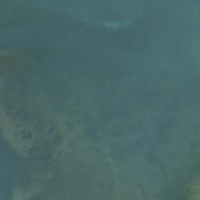
EUNIS habitat code: 14
Species observed at this site:
Aythya fuligula